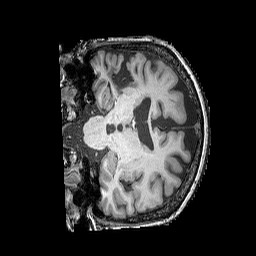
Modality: T1w
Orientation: coronal
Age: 62
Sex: female
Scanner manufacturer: siemens
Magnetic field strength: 3 T
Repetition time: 2.25 s
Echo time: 0.00411 s